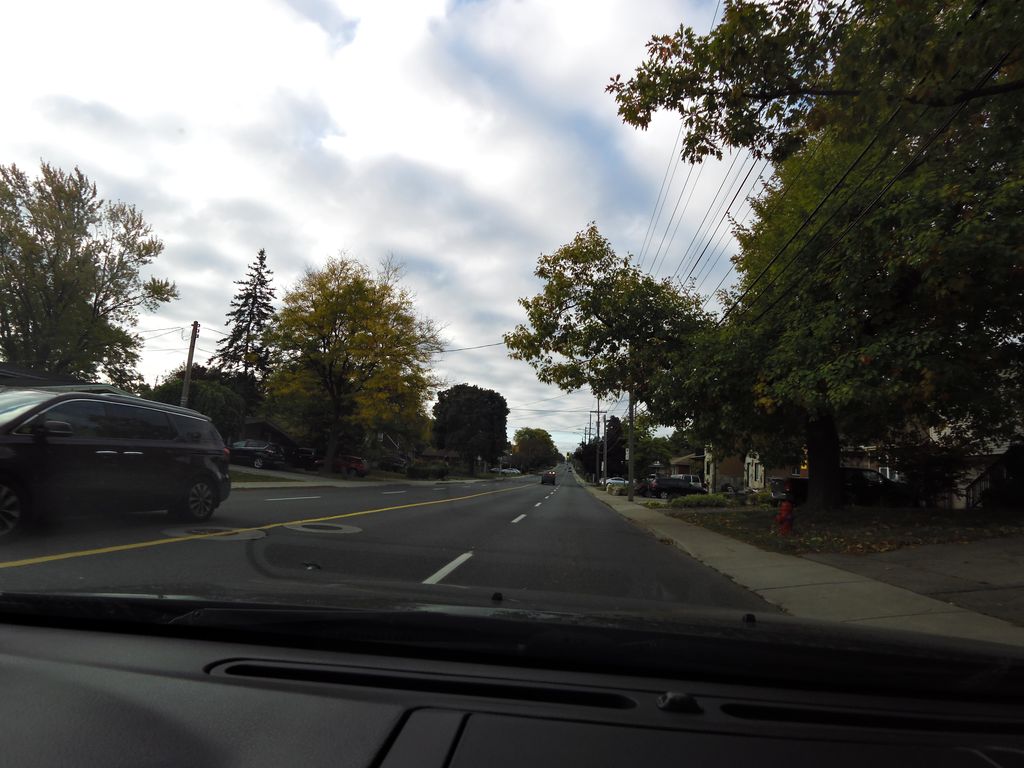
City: hamilton